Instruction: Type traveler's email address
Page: traveler
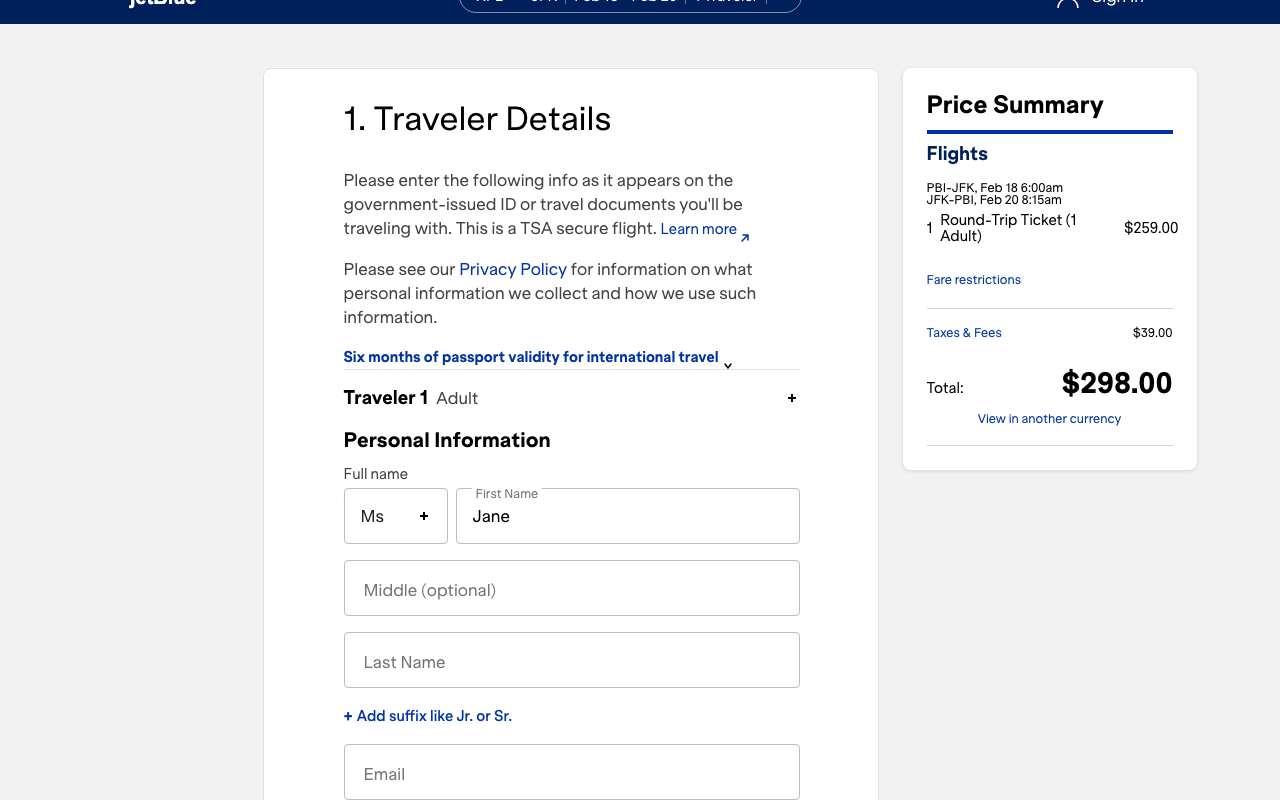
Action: type